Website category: movie
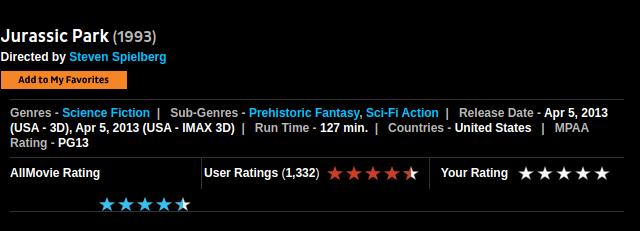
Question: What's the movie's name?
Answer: Jurassic Park

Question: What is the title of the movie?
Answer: Jurassic Park

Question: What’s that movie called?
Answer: Jurassic Park

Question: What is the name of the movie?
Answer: Jurassic Park

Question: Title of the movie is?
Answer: Jurassic Park

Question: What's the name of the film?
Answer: Jurassic Park

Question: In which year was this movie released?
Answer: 1993

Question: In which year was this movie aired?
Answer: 1993

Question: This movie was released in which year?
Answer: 1993

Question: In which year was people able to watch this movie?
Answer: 1993

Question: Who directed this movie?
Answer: Steven Spielberg

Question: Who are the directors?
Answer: Steven Spielberg

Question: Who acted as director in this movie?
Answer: Steven Spielberg

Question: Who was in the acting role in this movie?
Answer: Steven Spielberg

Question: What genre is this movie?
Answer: Science Fiction

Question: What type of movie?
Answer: Science Fiction

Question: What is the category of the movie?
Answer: Science Fiction

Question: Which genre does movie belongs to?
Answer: Science Fiction

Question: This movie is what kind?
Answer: Science Fiction

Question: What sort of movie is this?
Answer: Science Fiction

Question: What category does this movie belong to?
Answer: Science Fiction

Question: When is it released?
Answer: Apr 5, 2013 (USA - 3D), Apr 5, 2013 (USA - IMAX 3D)

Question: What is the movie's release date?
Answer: Apr 5, 2013 (USA - 3D), Apr 5, 2013 (USA - IMAX 3D)

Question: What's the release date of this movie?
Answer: Apr 5, 2013 (USA - 3D), Apr 5, 2013 (USA - IMAX 3D)

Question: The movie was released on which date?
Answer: Apr 5, 2013 (USA - 3D), Apr 5, 2013 (USA - IMAX 3D)

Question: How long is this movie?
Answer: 127 min.

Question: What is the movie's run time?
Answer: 127 min.

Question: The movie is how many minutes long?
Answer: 127 min.

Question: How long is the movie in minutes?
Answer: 127 min.

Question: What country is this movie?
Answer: United States

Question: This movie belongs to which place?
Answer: United States

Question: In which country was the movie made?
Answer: United States

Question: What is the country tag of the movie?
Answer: United States

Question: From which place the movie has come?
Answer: United States